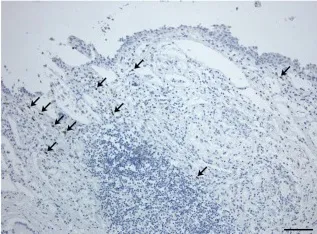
Some cells immunostained for SARS-CoV-2 Spike Subunit 1. Arrows) (scale bars 120 microm).
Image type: pathology (immunostaining)